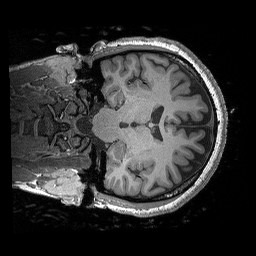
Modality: T1w
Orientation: coronal
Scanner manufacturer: siemens
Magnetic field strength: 3 T
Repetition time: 2.3 s
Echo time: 0.00298 s